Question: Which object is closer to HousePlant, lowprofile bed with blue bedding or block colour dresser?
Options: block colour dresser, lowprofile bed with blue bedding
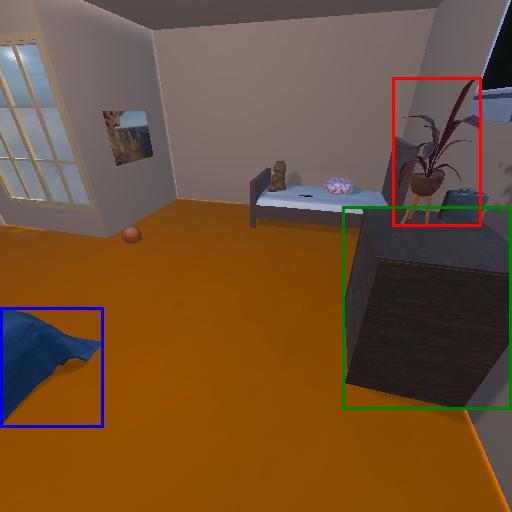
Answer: block colour dresser